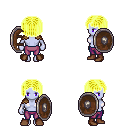
a pixel art fantasy rpg character, female body template, dark elf, purple skin, leather shoulder armor, magenta pants, gold pageboy hairstyle, brown shoes, shield, four views (front, back, left, right), 2x2 character sprite sheet, small pixel art, hard edges, no anti-aliasing